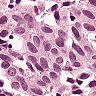
Metastatic tissue present: yes